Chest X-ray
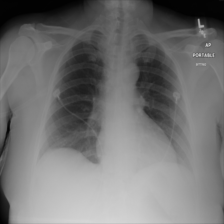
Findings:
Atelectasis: negative
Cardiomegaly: negative
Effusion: negative
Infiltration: negative
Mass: negative
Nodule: negative
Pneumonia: negative
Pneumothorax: negative
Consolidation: negative
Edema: negative
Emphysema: negative
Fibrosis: negative
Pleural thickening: negative
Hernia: negative